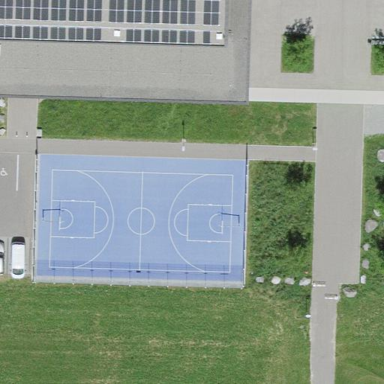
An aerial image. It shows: Tartan basketball court located on pitch designated for leisure land.